Question: We use a loading Google Guava LoadingCache for bitmaps in an Android application. In the application I am running a drawing Thread, that paints the bitmaps in the cache to a Canvas. If a specific bitmap is not in the cache, it does not get drawn so that no loading will ever block the drawing Thread.
However, the painting results in visual stuttering and the frames per second rate is not how we would like it. I nailed it down to the 'getIfPresent()' method of the cache. That alone takes over 20% of the applications total CPU time. In 'getIfPresent()' 'LocalCache$Segment.get()' takes over 80% of the time:

Bear in mind, this is only a lookup of an already present bitmap. There will never happen a load in 'get()'. I figured there would be a bookkeeping overhead in 'get()' for the LRU queue that decides which eviction takes place if the segment is full. But this is at least an order of magnitude slower of what a 'Key-Lookup' in 'LRU-LinkedHashmap.get()' would give me.
We use a cache to get fast lookups if an element is in the cache, if the lookup is slow, there is no point in caching it. I also tried 'getAllPresent(a)' and 'asMap()' but it gives equal performance.
Library version is:
LoadingCache is defined as follows:
'''
LoadingCache<TileKey, Bitmap> tiles = CacheBuilder.newBuilder().maximumSize(100).build(new CacheLoader<TileKey,Bitmap>() {
@Override
public Bitmap load(TileKey tileKey) {
System.out.println("Loading in " + Thread.currentThread().getName() + " "
+ tileKey.x + "-" + tileKey.y);
final File[][] tileFiles = surfaceState.mapFile.getBuilding()
.getFloors().get(tileKey.floorid)
.getBackground(tileKey.zoomid).getTileFiles();
String tilePath = tileFiles[tileKey.y][tileKey.x].getAbsolutePath();
Options options = new BitmapFactory.Options();
options.inPreferredConfig = Bitmap.Config.RGB_565;
return BitmapFactory.decodeFile(tilePath, options);
}
});
'''
- - - -
Update:
After about 100 frames painted the CacheStats are:
'''
I/System.out( 6989): CacheStats{hitCount=11992, missCount=97,
loadSuccessCount=77, loadExceptionCount=0, totalLoadTime=<PHONE>, evictionCount=0}
'''
After that 'missCount' stays basicly the same as 'hitCount' increments. In this case the cache is big enough for loads to happen sparsely, but 'getIfPresent()' is slow nontheless.
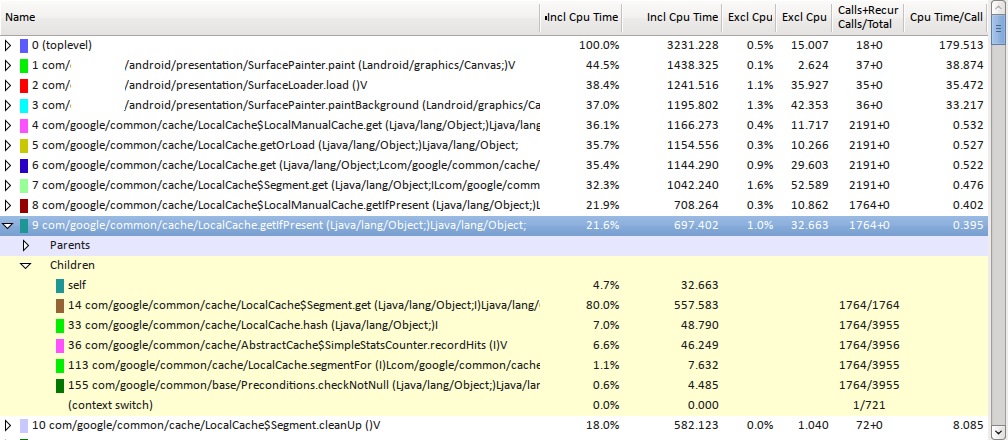
Answer: 'CacheBuilder' was designed for server-side caching, where concurrency was a primary concern. It therefore trades off single-threaded and memory overhead in exchange for better multi-threaded behavior. Android developers should use <URL>, 'LinkedHashMap', or similar where single-threaded performance and memory are the primary concerns. In the future there may be a concurrencyLevel=0 to indicate that a lightweight, non-concurrent cache is required.